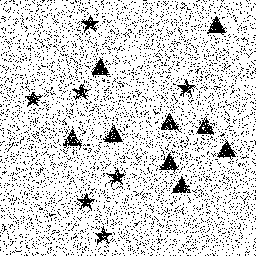
Squares: 0
Triangles: 9
Stars: 7
Total shapes: 16